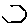
Label: hexagon